Field crop: maize
Growth stage: 2
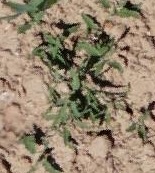
Species: atriplex